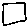
Label: square